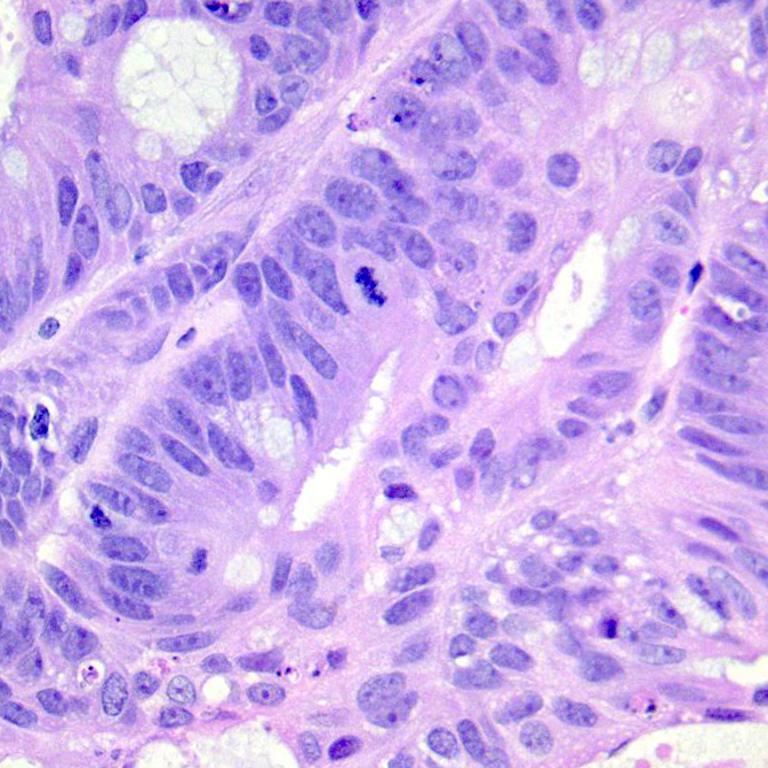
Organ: colon
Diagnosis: adenocarcinomas